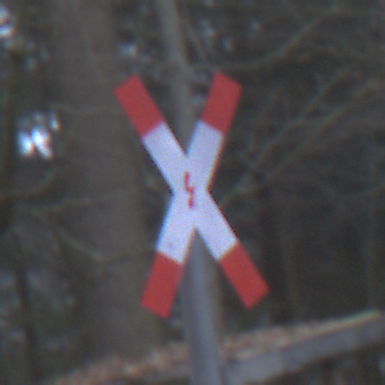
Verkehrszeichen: Andreaskreuz
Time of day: MorningAfternoon
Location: Outdoor (Nature)
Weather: Overcast
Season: Winter
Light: Natural